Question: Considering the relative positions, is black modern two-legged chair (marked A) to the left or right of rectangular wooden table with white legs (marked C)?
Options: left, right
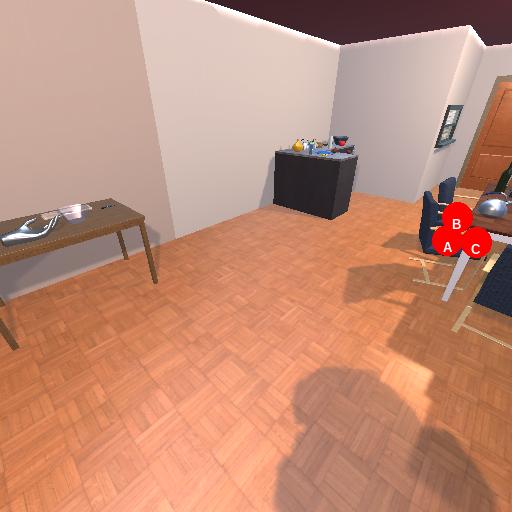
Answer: left